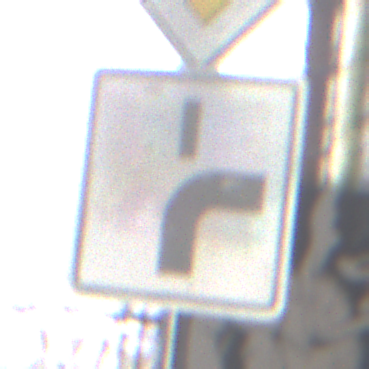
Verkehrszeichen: VerlaufVorfahrtsstrasse8
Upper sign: Vorfahrtsstrasse
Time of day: Midday
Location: Roofed (Special)
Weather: Overcast
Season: NotSpecified
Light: Natural